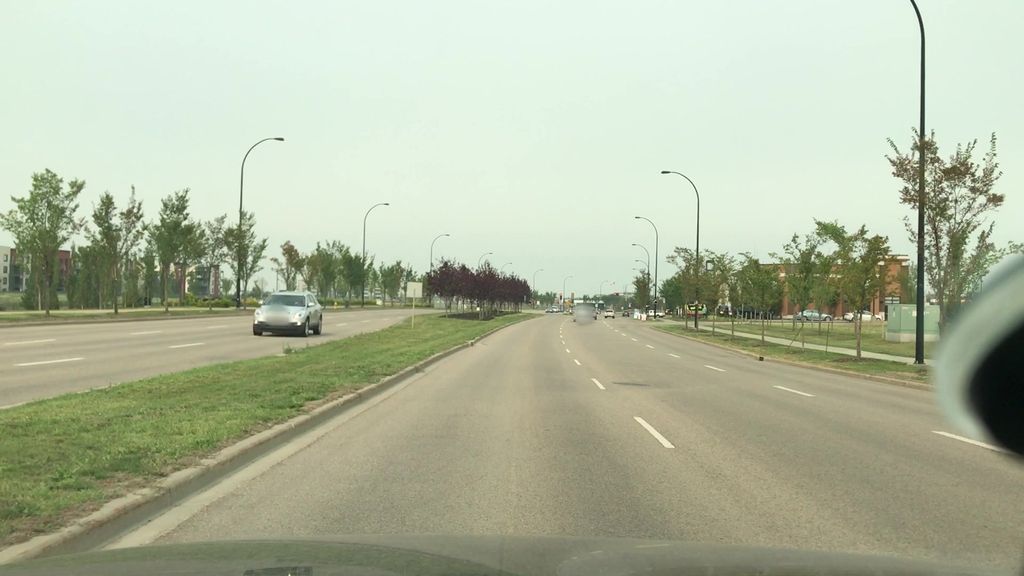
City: edmonton